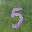
Label: 5